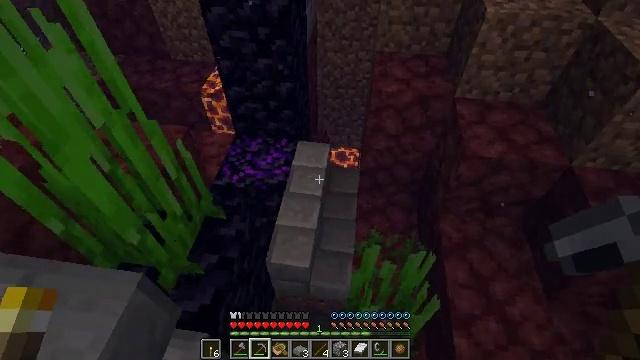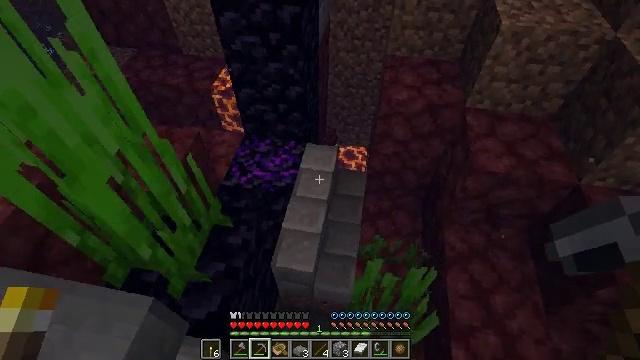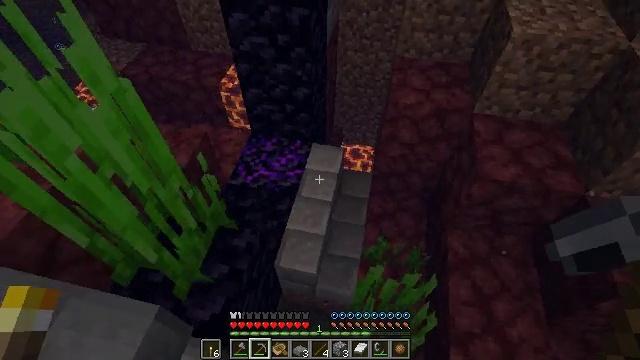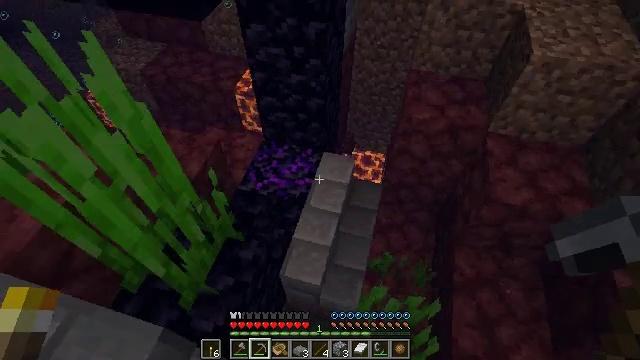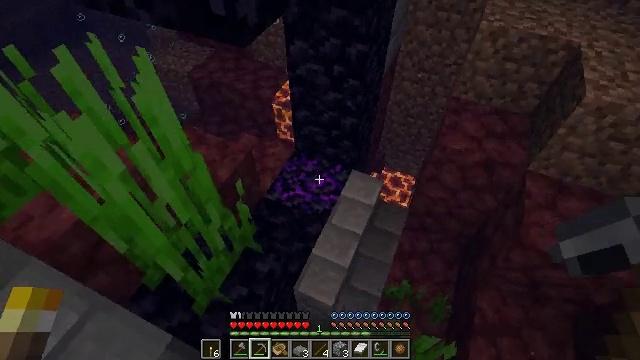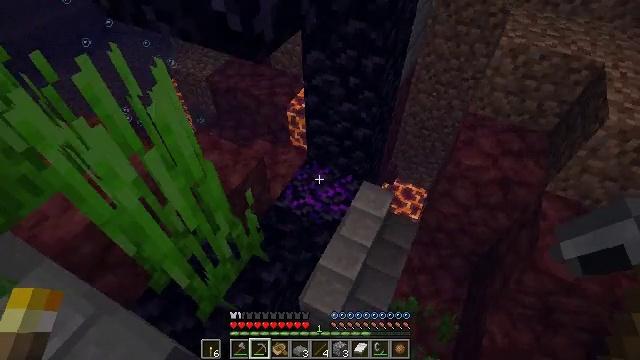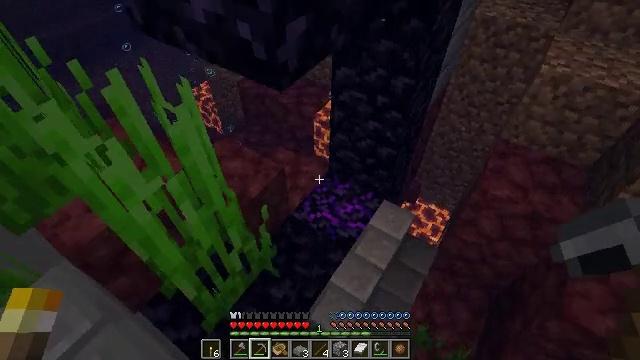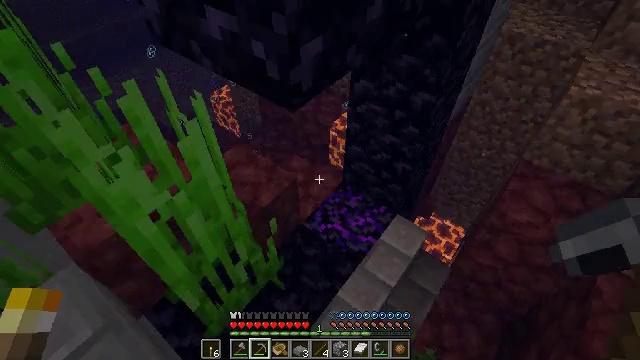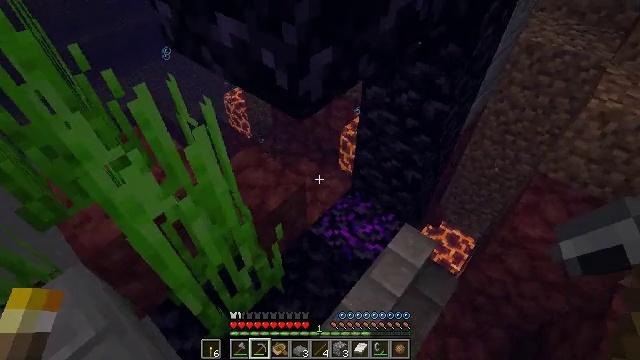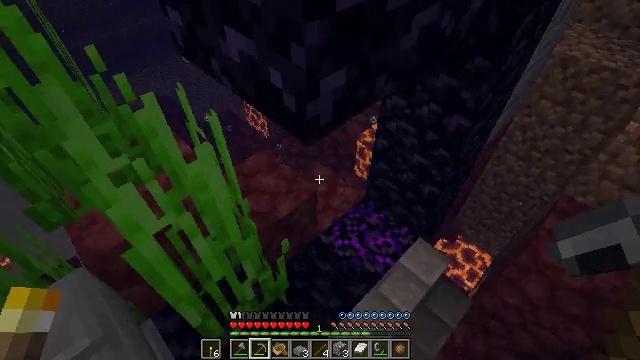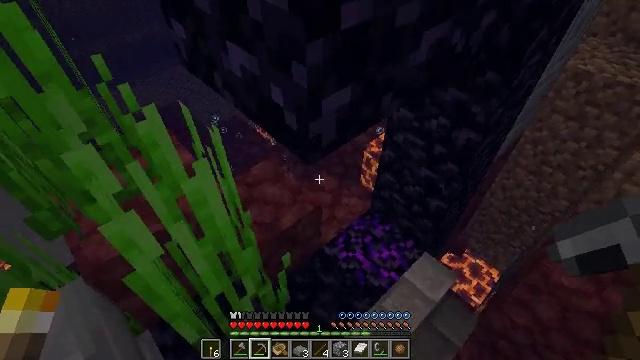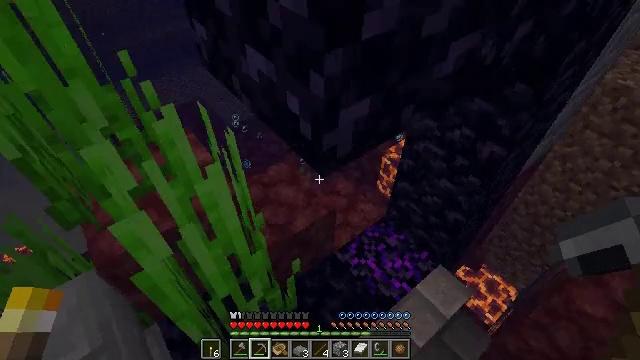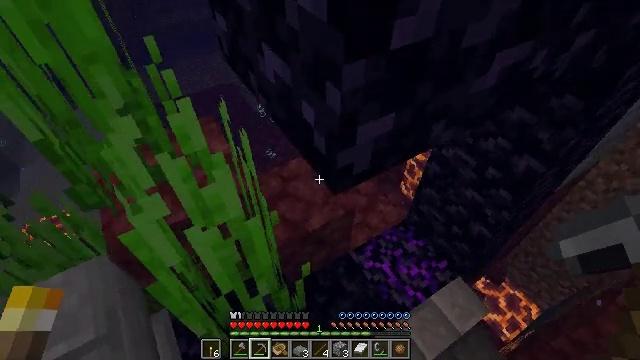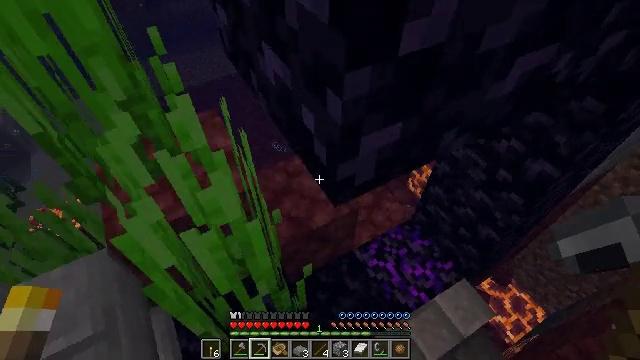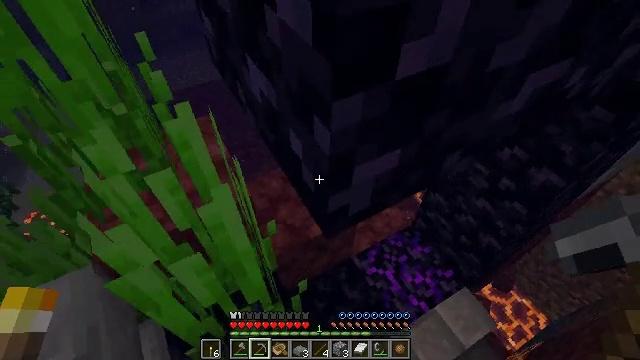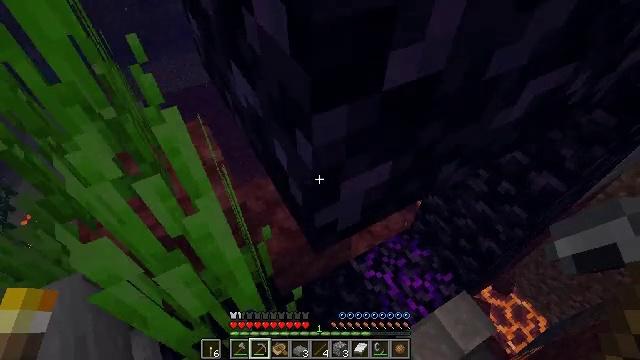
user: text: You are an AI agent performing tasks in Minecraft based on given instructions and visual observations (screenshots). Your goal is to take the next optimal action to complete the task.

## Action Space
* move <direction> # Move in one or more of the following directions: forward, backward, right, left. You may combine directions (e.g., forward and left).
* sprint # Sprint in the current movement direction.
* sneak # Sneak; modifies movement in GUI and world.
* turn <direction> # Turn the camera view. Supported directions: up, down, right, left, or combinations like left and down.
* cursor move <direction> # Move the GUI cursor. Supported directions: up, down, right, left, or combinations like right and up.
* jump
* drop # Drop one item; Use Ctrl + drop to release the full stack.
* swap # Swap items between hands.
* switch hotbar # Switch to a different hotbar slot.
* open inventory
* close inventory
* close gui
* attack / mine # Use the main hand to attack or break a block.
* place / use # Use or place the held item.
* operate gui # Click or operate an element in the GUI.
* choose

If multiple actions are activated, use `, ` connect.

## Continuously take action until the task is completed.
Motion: motion action
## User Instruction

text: Attack the underwater area to get tall seagrass.
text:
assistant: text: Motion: move forward, turn left and down, jump
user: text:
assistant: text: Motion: move forward, turn left and down
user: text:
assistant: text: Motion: move forward, turn left
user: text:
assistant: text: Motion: move forward, turn left and up
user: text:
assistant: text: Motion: move forward, turn left and up
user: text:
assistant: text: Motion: move forward, turn left and up
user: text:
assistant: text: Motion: move forward, turn left
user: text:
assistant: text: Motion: move forward, turn left
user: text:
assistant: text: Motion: move forward, turn left
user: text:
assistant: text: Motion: move forward, turn left and up
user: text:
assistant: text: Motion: move forward, turn left
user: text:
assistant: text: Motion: move forward, turn left and down
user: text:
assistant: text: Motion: move forward, turn left and down
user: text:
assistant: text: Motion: move forward
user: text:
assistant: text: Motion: move forward
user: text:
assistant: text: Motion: move forward
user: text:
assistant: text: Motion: move forward
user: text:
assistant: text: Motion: move forward
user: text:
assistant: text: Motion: move forward, turn left
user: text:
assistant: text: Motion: move forward, turn left
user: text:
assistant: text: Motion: move forward, turn left and up
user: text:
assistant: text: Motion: move forward, turn left and up
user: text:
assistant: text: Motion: move forward, turn left and up
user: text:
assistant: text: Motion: move forward and move left, turn left and up
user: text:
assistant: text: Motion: move forward and move left, turn left and up
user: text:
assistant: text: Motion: move forward and move left, turn left and up
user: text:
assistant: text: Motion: move forward and move left
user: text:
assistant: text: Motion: move forward and move left
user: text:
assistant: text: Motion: move forward and move left
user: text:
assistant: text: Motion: move forward and move left